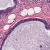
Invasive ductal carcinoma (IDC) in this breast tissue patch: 0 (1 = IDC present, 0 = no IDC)